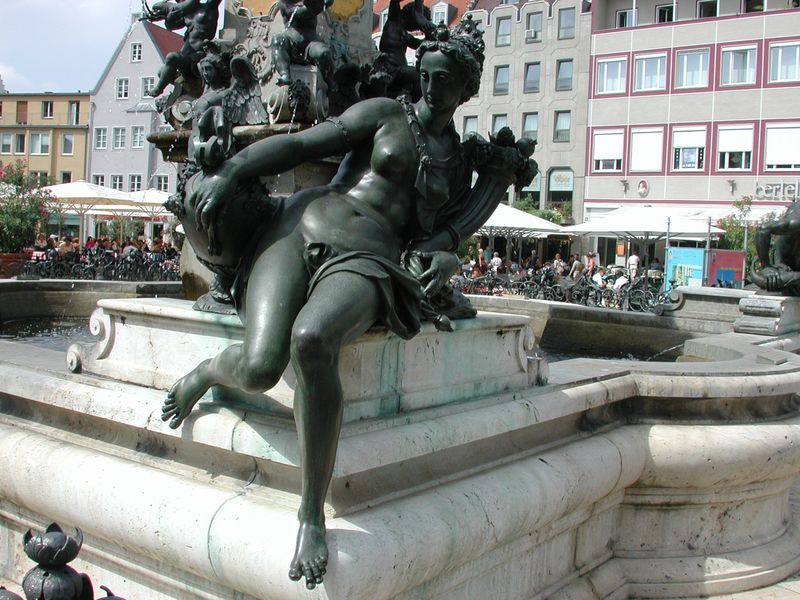
Titel: Augustusbrunnen
Künstler: Hubert Gerhard
Standort: Augsburg, Maximilianstraße (EU - D - B)
Schlagwörter: nackt, wasser, menschen, sitzen, stadt, fenster, frau, hintergrund, marmor, gebäude, tuch, alt, füllhorn, häuser, figur, krone, brunnen, bassin, engel, skulptur, brüste, füße, platz, bronze, nackte, knie, zehen, foto, berlin, becken, strahl, göttin, armreif, venus, putten, bronzefigur, touristen, innenstadt, wasserspiel, fahrräder, grazie